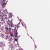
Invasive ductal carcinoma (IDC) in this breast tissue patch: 0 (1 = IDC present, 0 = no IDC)